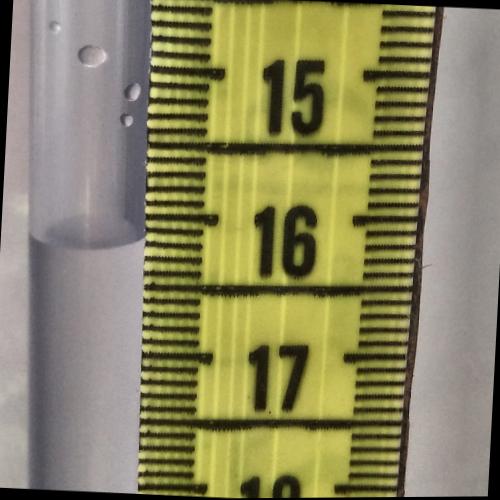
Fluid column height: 16.2 cm